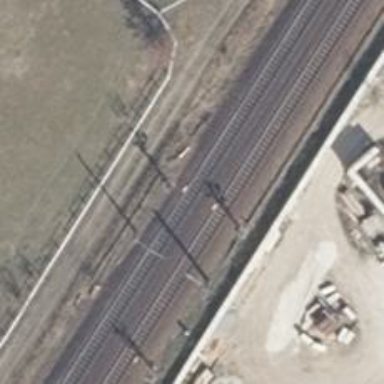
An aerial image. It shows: Railway signal.